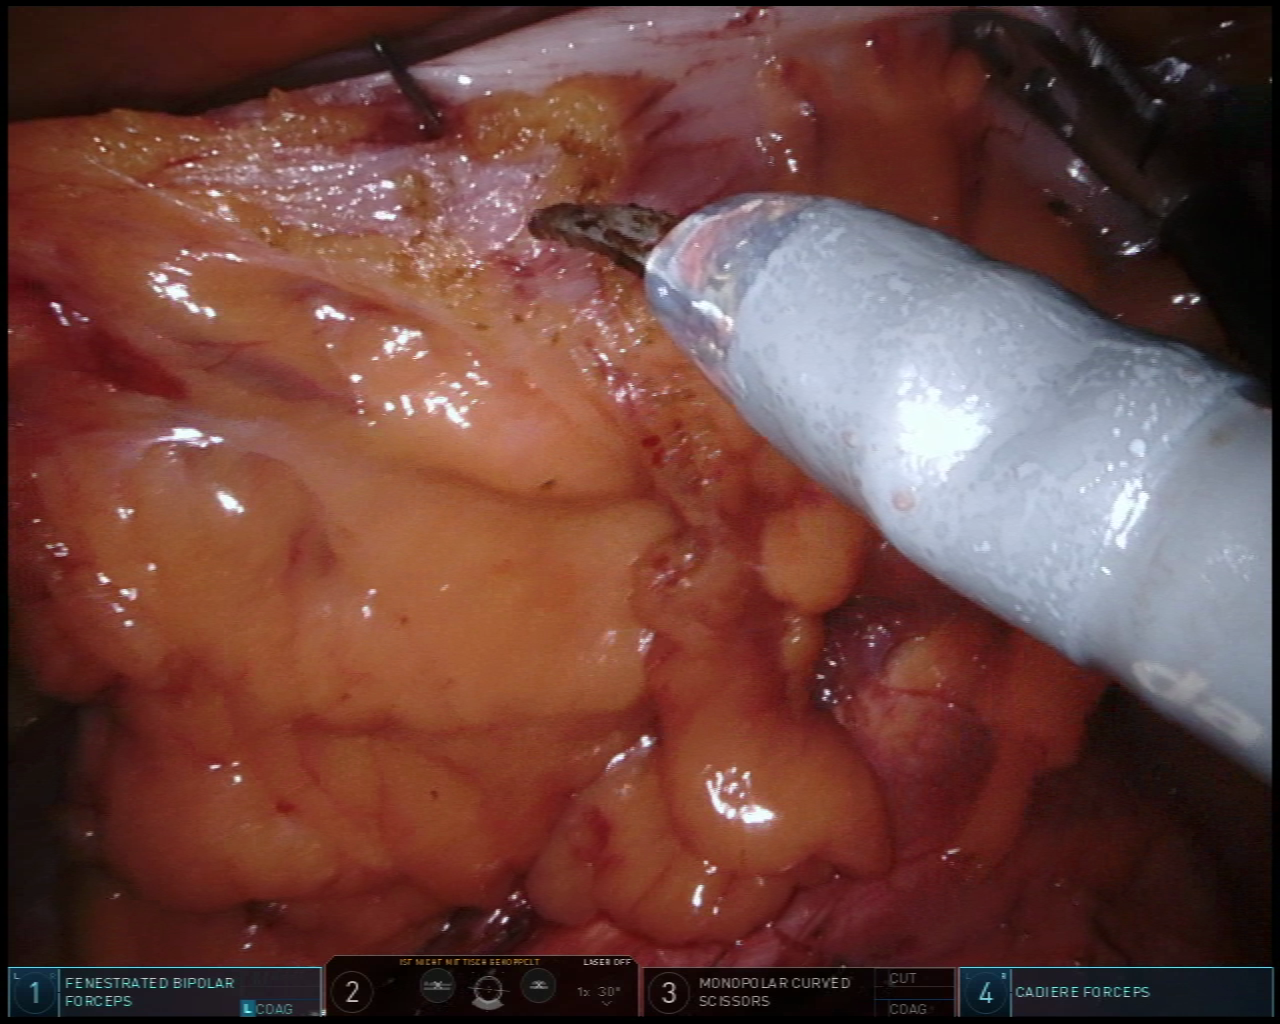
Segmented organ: ureter
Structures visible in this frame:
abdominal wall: yes
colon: yes
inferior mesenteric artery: no
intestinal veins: no
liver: no
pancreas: no
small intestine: no
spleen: no
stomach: no
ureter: yes
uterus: no
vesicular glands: no